Question: I want to add a big slash kind of line between two numbers to get the output as in the following image:

I am trying to use '&#47;' to add the slash but it does not do quite right (it displays after the number, not below the number). Is there anyway to get the output close to the above image?
'''
<div class="box">
<span class="top">41</span>
<span class="line">&#47;</span>
<span class="bottom">50</span>
</div>
.top {
font-size: 100px;
font-weight: bold;
}
.line {
font-size: 100px
}
'''
<URL>
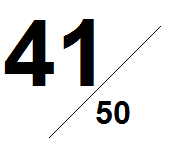
Answer: ### Using Skew Transforms
This approach makes use of the following:
- 'transform: skew(-45deg)''border-left'- 'span''span''span'
One potential drawback of this approach is the browser support if you want to support IE8 and lower.
'''
.box {
position: relative;
height: 150px;
width: 150px;
}
.top, .bottom {
position: absolute;
font-weight: bold;
}
.top{
top: 0px;
left: 0px;
font-size: 100px;
}
.bottom {
bottom: 0px;
right: 0px;
font-size: 25px;
}
.box:after {
position: absolute;
content: '';
bottom: 0px;
right: 0px;
height: 60%;
width: 0%;
border-left: 1px solid;
transform: skew(-45deg);
transform-origin: top left;
}
'''
'''
<script src="https://cdnjs.cloudflare.com/ajax/libs/prefixfree/1.0.7/prefixfree.min.js"></script>
<div class="box">
<span class="top">41</span>
<span class="bottom">50</span>
</div>
'''
---
### Using Slash Character
This approach makes use of the following:
- - 'display''inline-block'- 'vertical-align'
This approach is advantageous if you want to support older versions of IE. Drawback is that the slash character would not allow much control over the angle of the slash.
'''
.top {
font-size: 50px;
vertical-align: top;
margin-top: 10px;
}
.bottom {
font-size: 25px;
vertical-align: bottom;
margin-bottom: 20px;
}
.line {
font-size: 100px;
vertical-align: middle;
}
.top, .bottom{
font-weight: bold;
}
.box * {
display: inline-block;
}
'''
'''
<div class="box">
<span class="top">41</span><!--
--><span class="line">&#47;</span><!--
--><span class="bottom">50</span>
</div>
'''
'<!-- -->''inline-block'
---
### Using Gradients
This approach makes use of the following:
- 'linear-gradient''background'- 'display''inline-block''vertical-align'
Advantage of this approach is that it doesn't use any extra real/pseudo elements. Drawback is the relatively lower browser support for gradients.
'''
.box {
height: 125px;
width: 125px;
font-size: 100px;
background: linear-gradient(to top left, transparent 49.5%, black 49.5%, black 50.5%, transparent 50.5%);
background-size: 75% 75%;
background-position: 100% 100%;
background-repeat: no-repeat;
}
.top {
font-size: 75px;
vertical-align: top;
margin-top: 10px;
}
.bottom {
font-size: 25px;
vertical-align: bottom;
margin-left: -10px;
}
.box * {
display: inline-block;
font-weight: bold;
}
'''
'''
<script src="https://cdnjs.cloudflare.com/ajax/libs/prefixfree/1.0.7/prefixfree.min.js"></script>
<div class="box">
<span class="top">41</span>
<span class="bottom">50</span>
</div>
'''